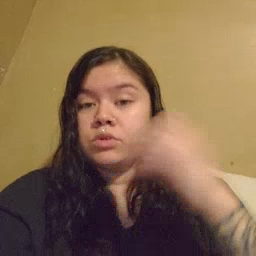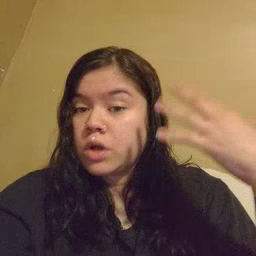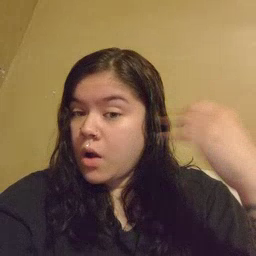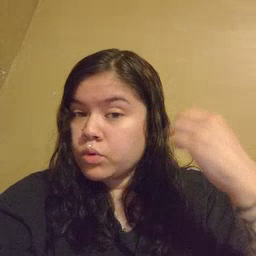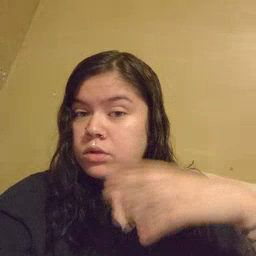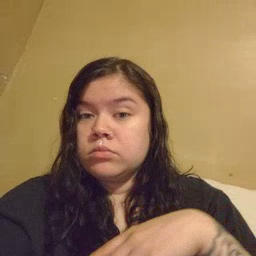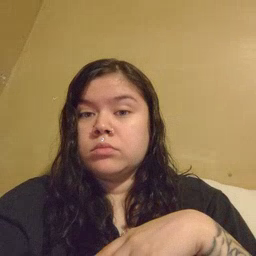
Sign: shower